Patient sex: M
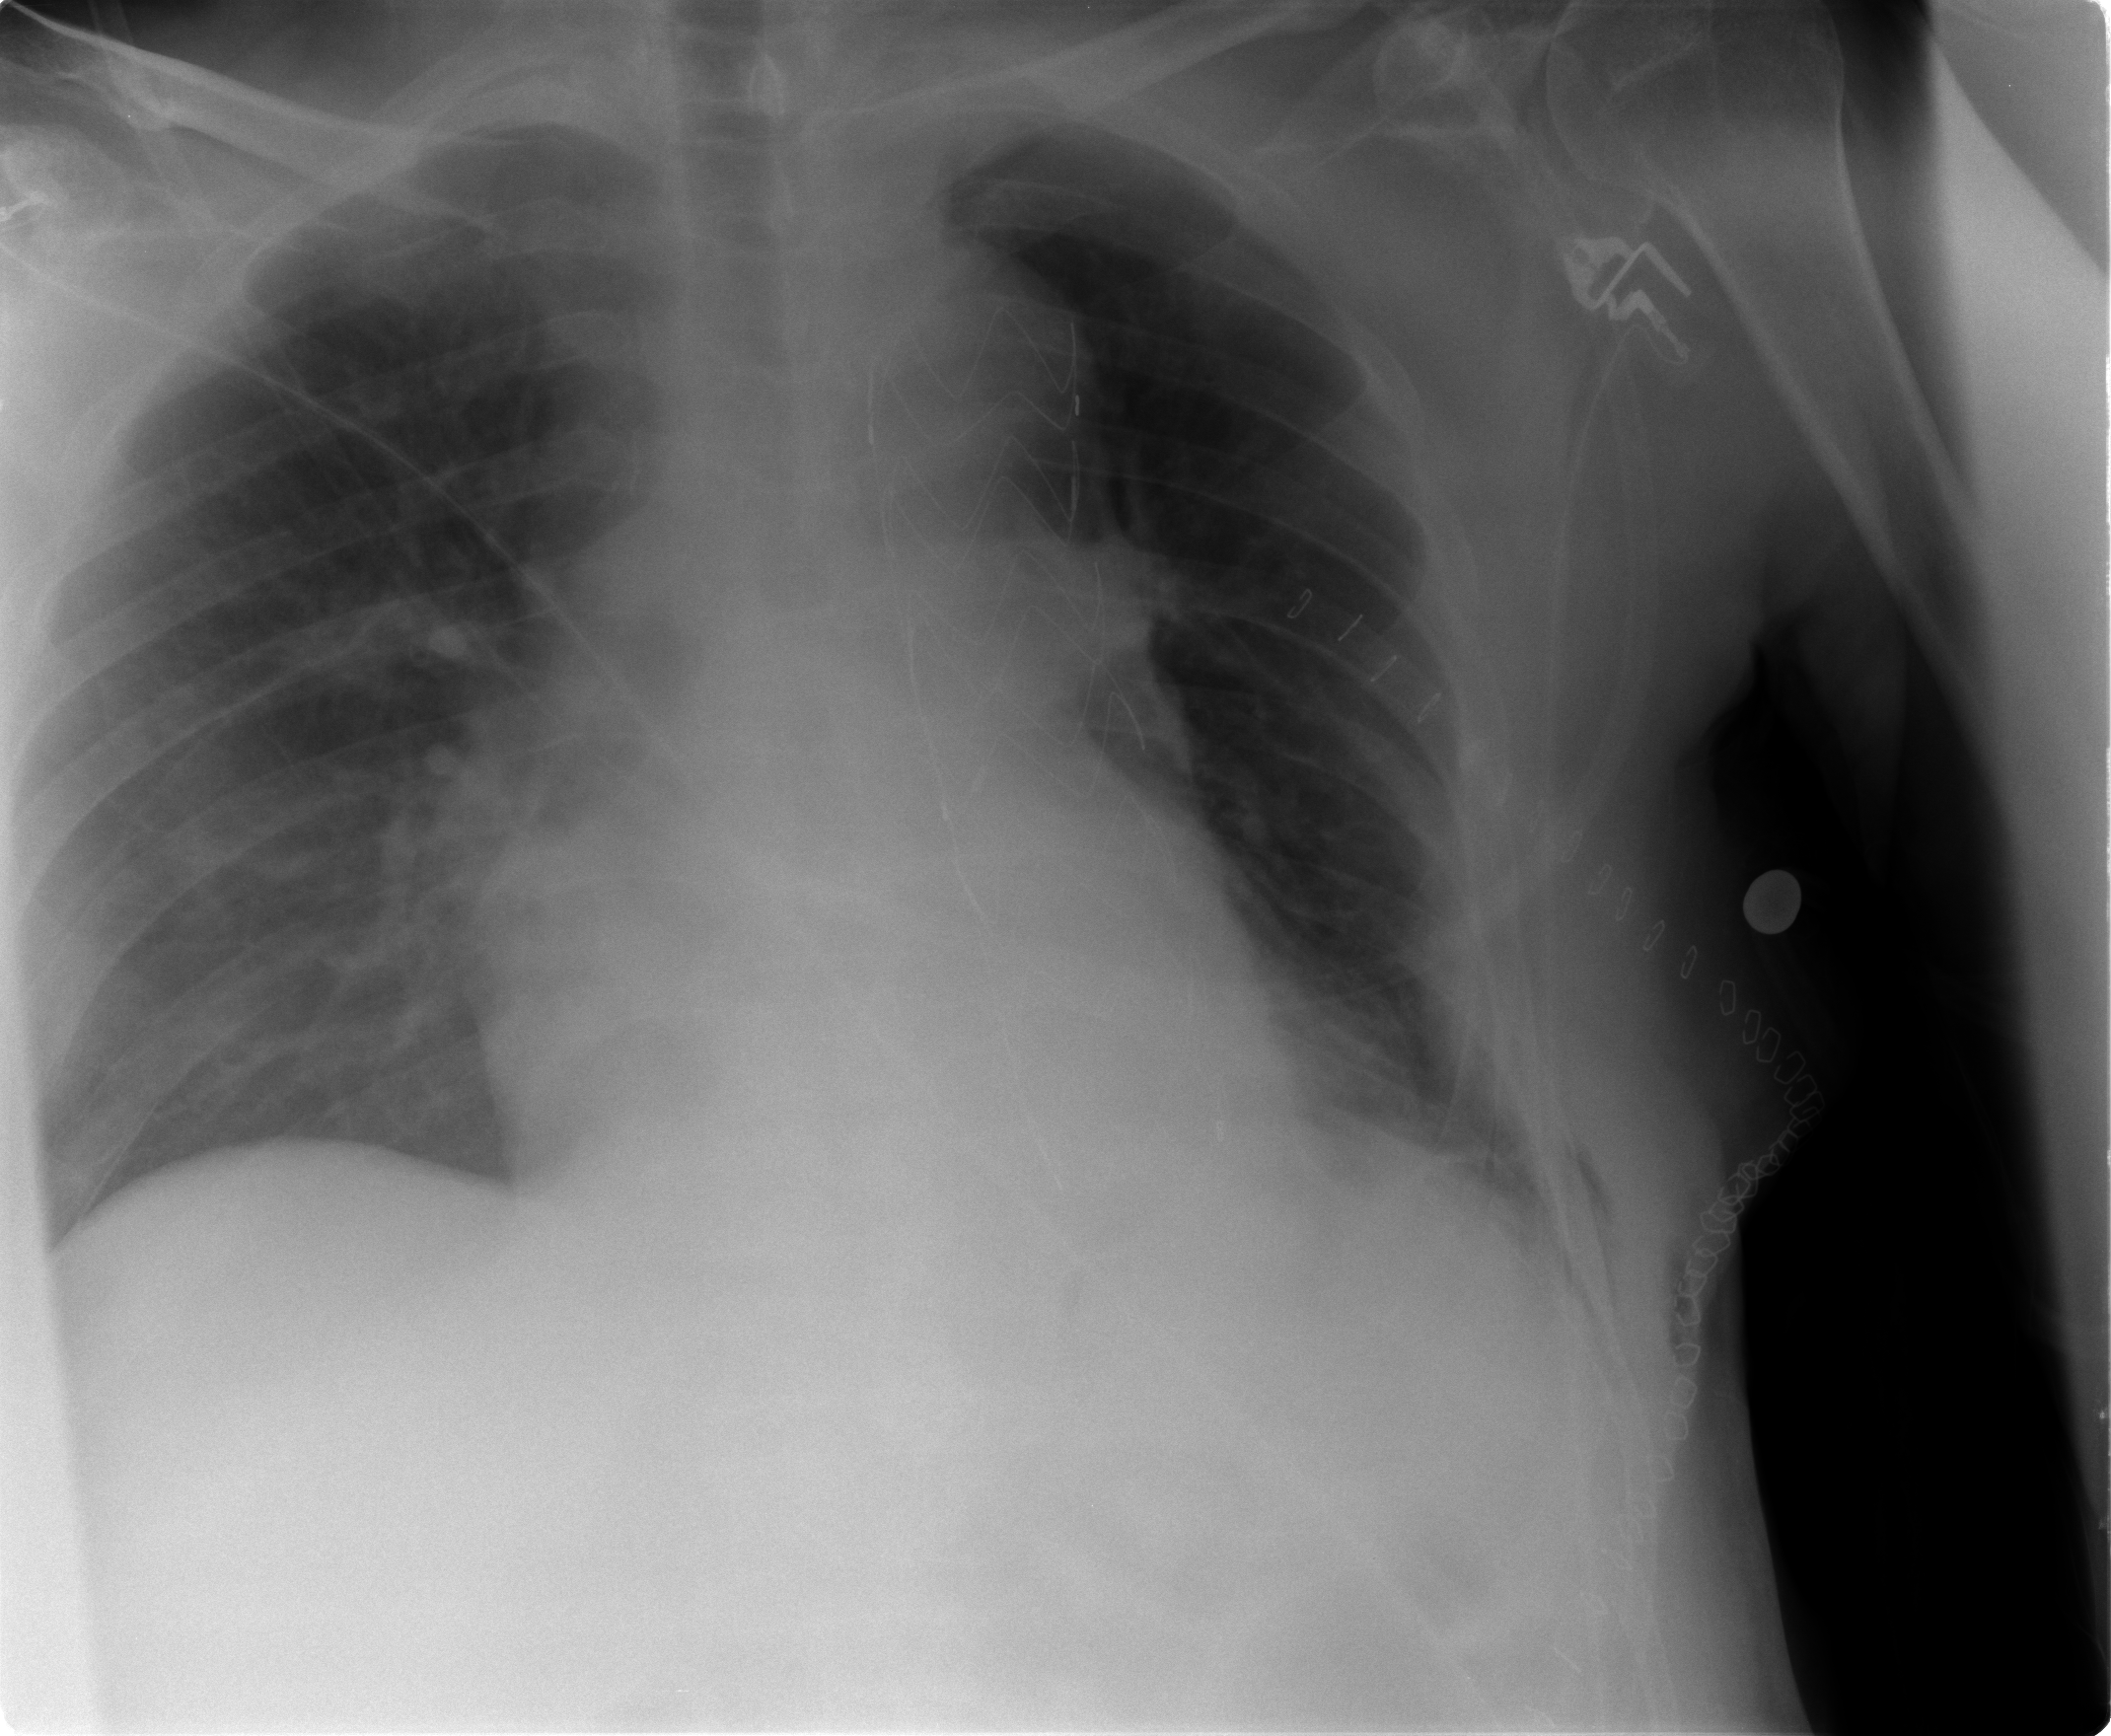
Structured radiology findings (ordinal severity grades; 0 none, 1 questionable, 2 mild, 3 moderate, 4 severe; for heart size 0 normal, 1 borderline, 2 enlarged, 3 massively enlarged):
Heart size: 2
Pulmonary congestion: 0
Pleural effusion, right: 0
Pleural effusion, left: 2
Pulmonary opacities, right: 0
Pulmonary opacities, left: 1
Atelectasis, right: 0
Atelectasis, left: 2